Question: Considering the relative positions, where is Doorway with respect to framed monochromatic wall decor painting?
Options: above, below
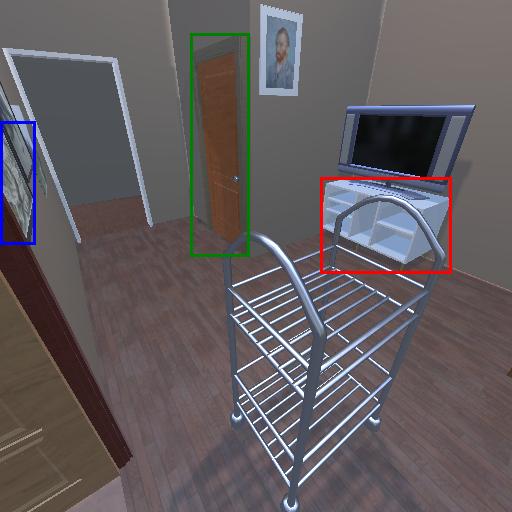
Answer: above